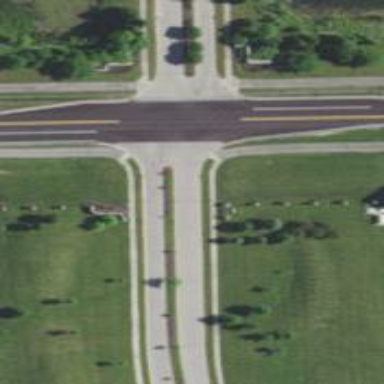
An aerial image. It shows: Road with stop sign.